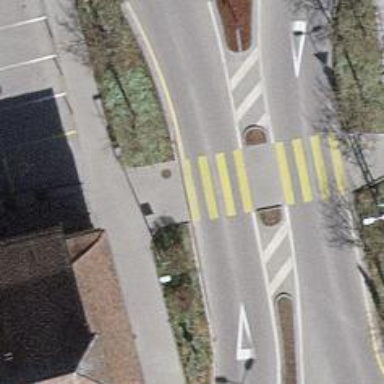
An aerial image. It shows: Uncontrolled zebra crossing on the road.